Question: I am loading an activity that has 'ActionBarSherlock' implemented. As the activity begins to load I show a splash screen with the following xml:
'''
<?xml version="1.0" encoding="utf-8"?>
<RelativeLayout xmlns:android="http://schemas.android.com/apk/res/android"
android:id="@+id/splash"
android:layout_width="fill_parent"
android:layout_height="fill_parent"
android:theme="@style/Theme.Sherlock.Light.NoActionBar">
<ImageView
android:id="@+id/logo"
android:layout_width="fill_parent"
android:layout_height="wrap_content"
android:layout_centerHorizontal="true"
android:layout_centerVertical="true"
android:src="@drawable/splashlogo" />
</RelativeLayout>
'''
Before loading the splash screen I call
'''
getSupportActionBar().hide();
'''
I have even tried:
'''
getSupportActionBar().setDisplayShowHomeEnabled(false);
getSupportActionBar().setDisplayShowTitleEnabled(false);
'''
But no matter what I do I always get the following on my splash screen:

Is there something I need to add or am doing wrong?
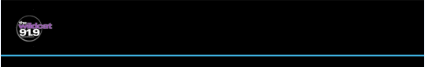
Answer: In your splashscreen before the 'dialog.setcontentView' line write
'''
dialog.requestWindowFeature(Window.FEATURE_NO_TITLE);
'''